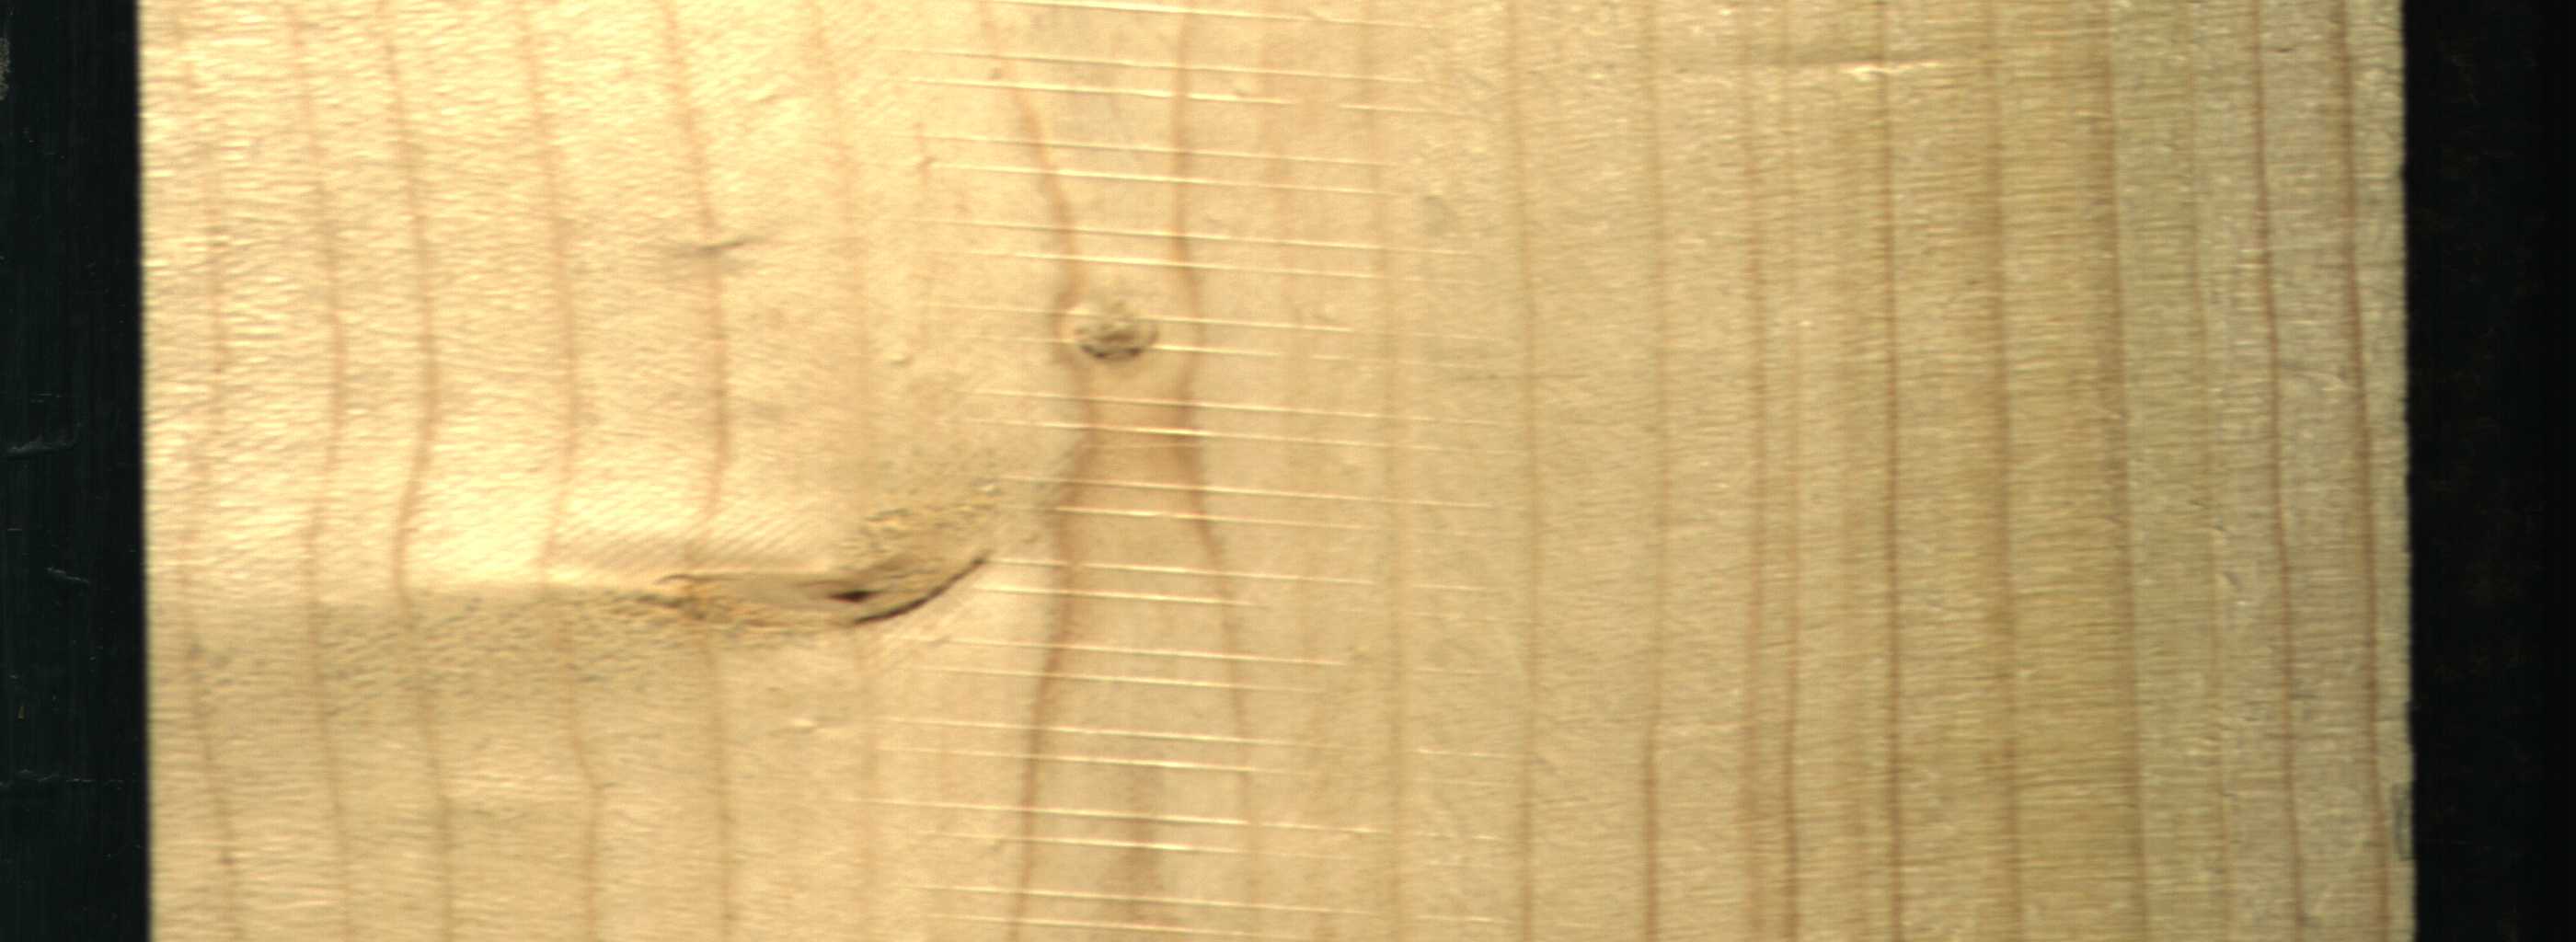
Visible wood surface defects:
Live_Knot
Live_Knot